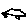
Label: car